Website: lowes
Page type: stored-credit-cards
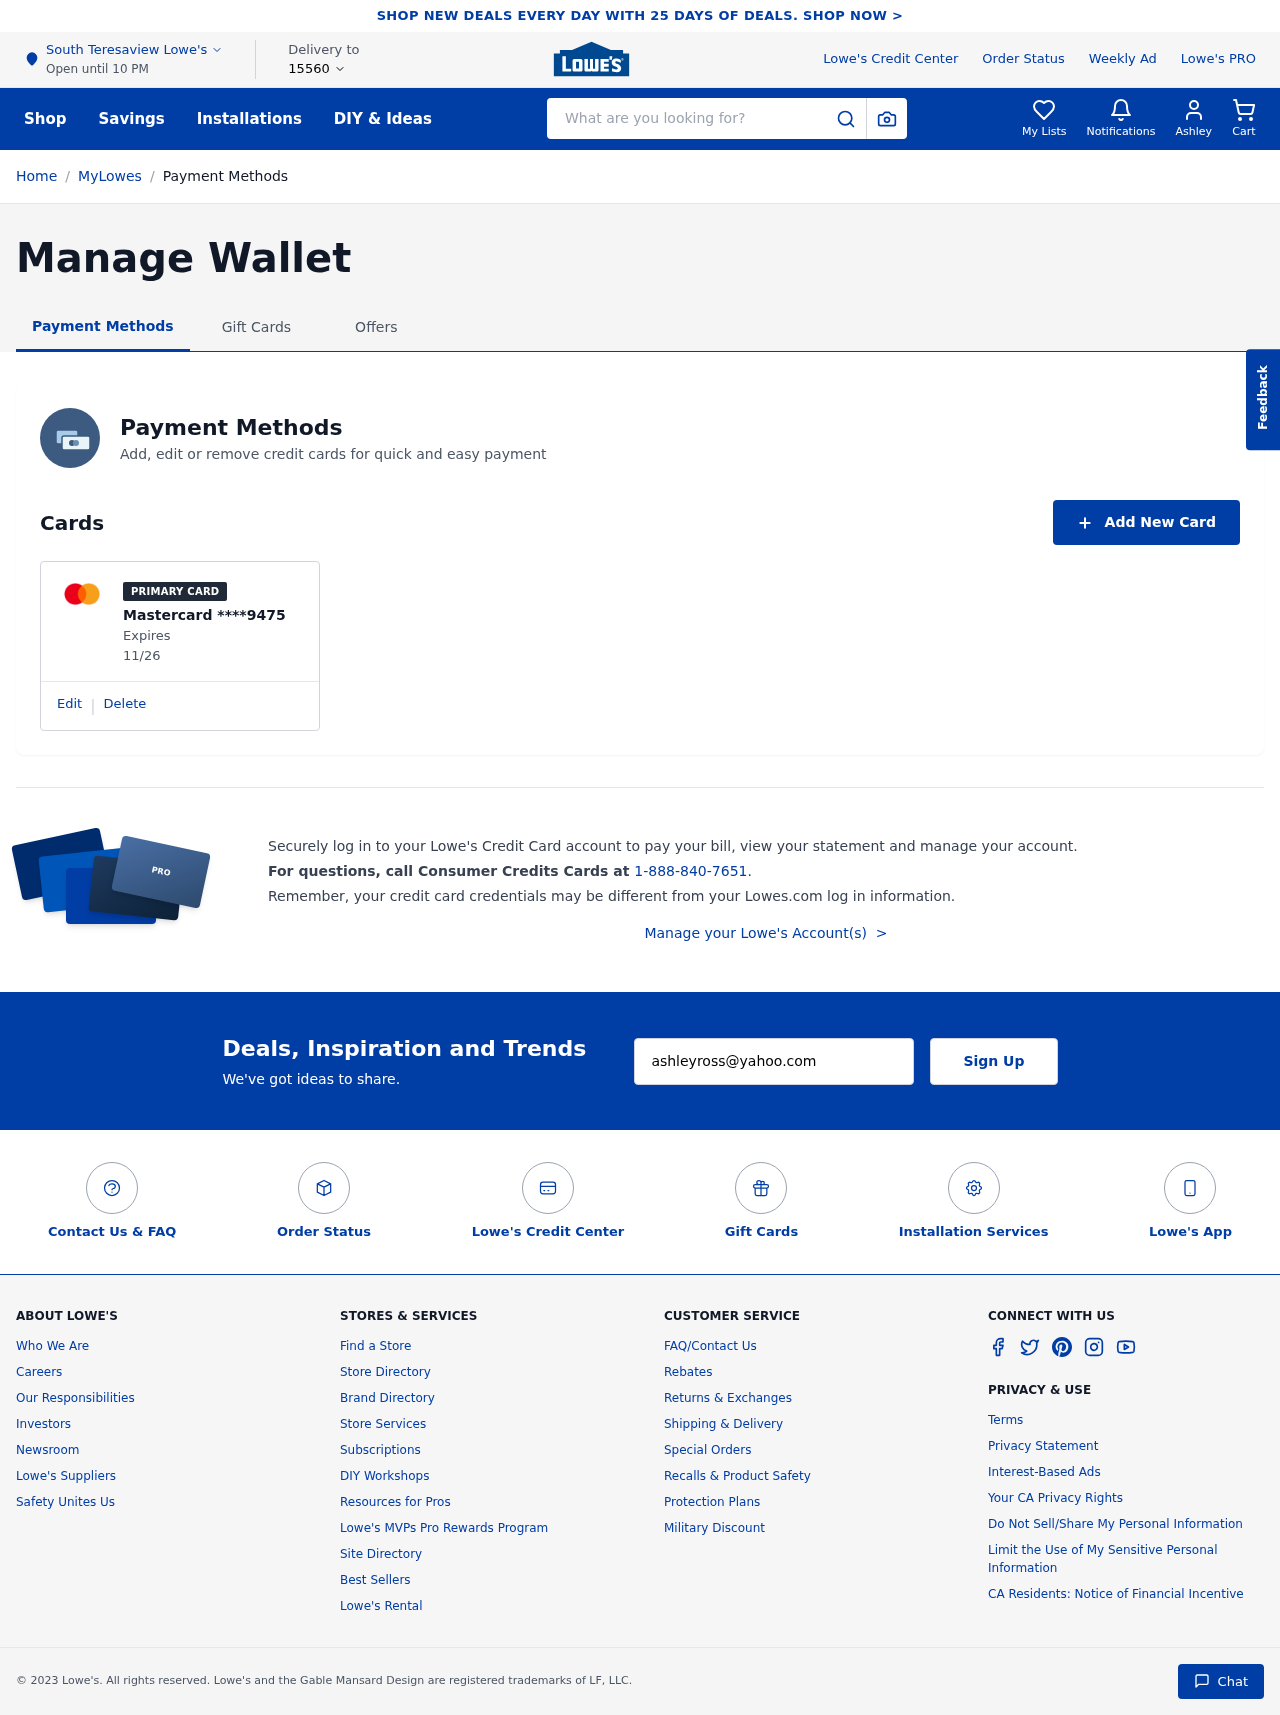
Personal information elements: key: PII_CARD_EXPIRY
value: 11/26
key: PII_CARD_LAST4
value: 9475
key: PII_CARD_TYPE
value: Mastercard
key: PII_CITY
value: South Teresaview
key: PII_EMAIL
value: ashleyross@yahoo.com
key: PII_FIRSTNAME
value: Ashley
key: PII_POSTCODE
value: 15560
Search elements: key: HEADER_SEARCH
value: What are you looking for?